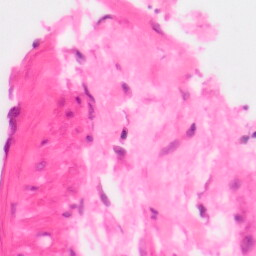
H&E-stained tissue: Colon